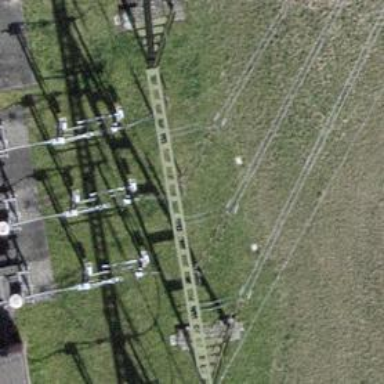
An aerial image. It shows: Insulator used in power equipment.